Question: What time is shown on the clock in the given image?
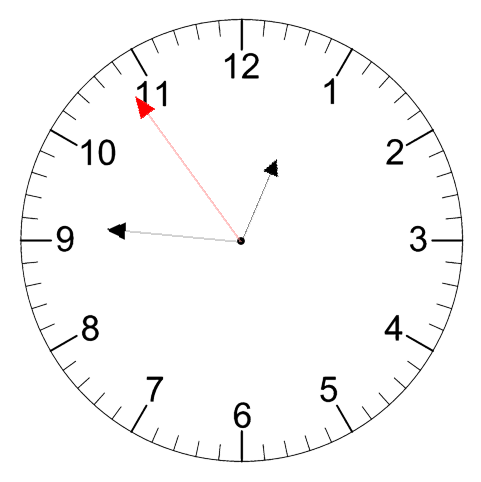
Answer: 12:45:54